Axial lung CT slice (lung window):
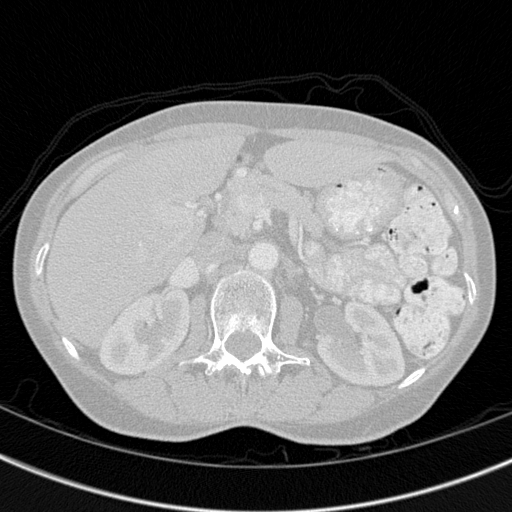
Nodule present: no